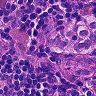
Metastatic tissue present: yes